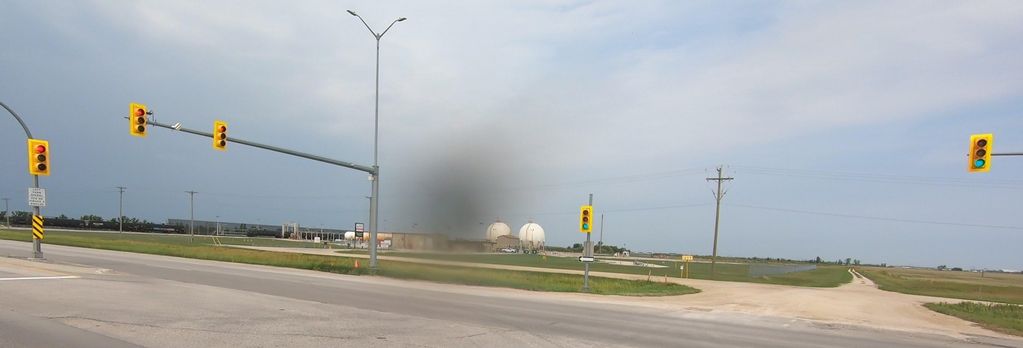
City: winnipeg